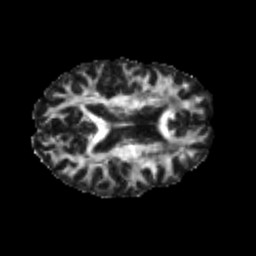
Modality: FA
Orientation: axial
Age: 24
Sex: male
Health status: healthy
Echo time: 0.074 s